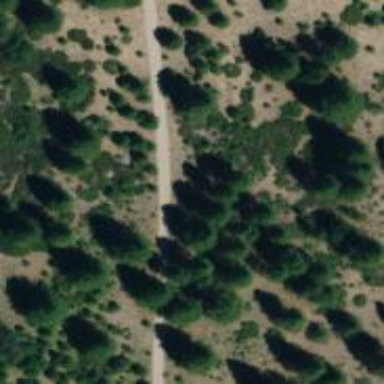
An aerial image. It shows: Track road.